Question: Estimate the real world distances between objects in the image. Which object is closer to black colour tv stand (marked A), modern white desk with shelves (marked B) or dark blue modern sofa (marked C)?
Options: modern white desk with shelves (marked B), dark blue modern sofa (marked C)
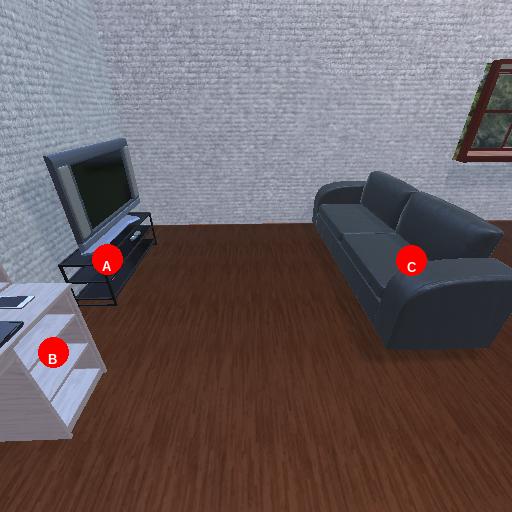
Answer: modern white desk with shelves (marked B)